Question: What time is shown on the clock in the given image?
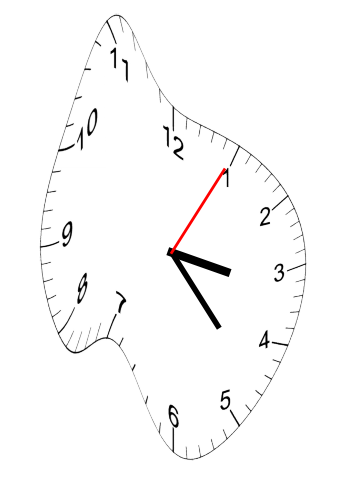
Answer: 03:23:05